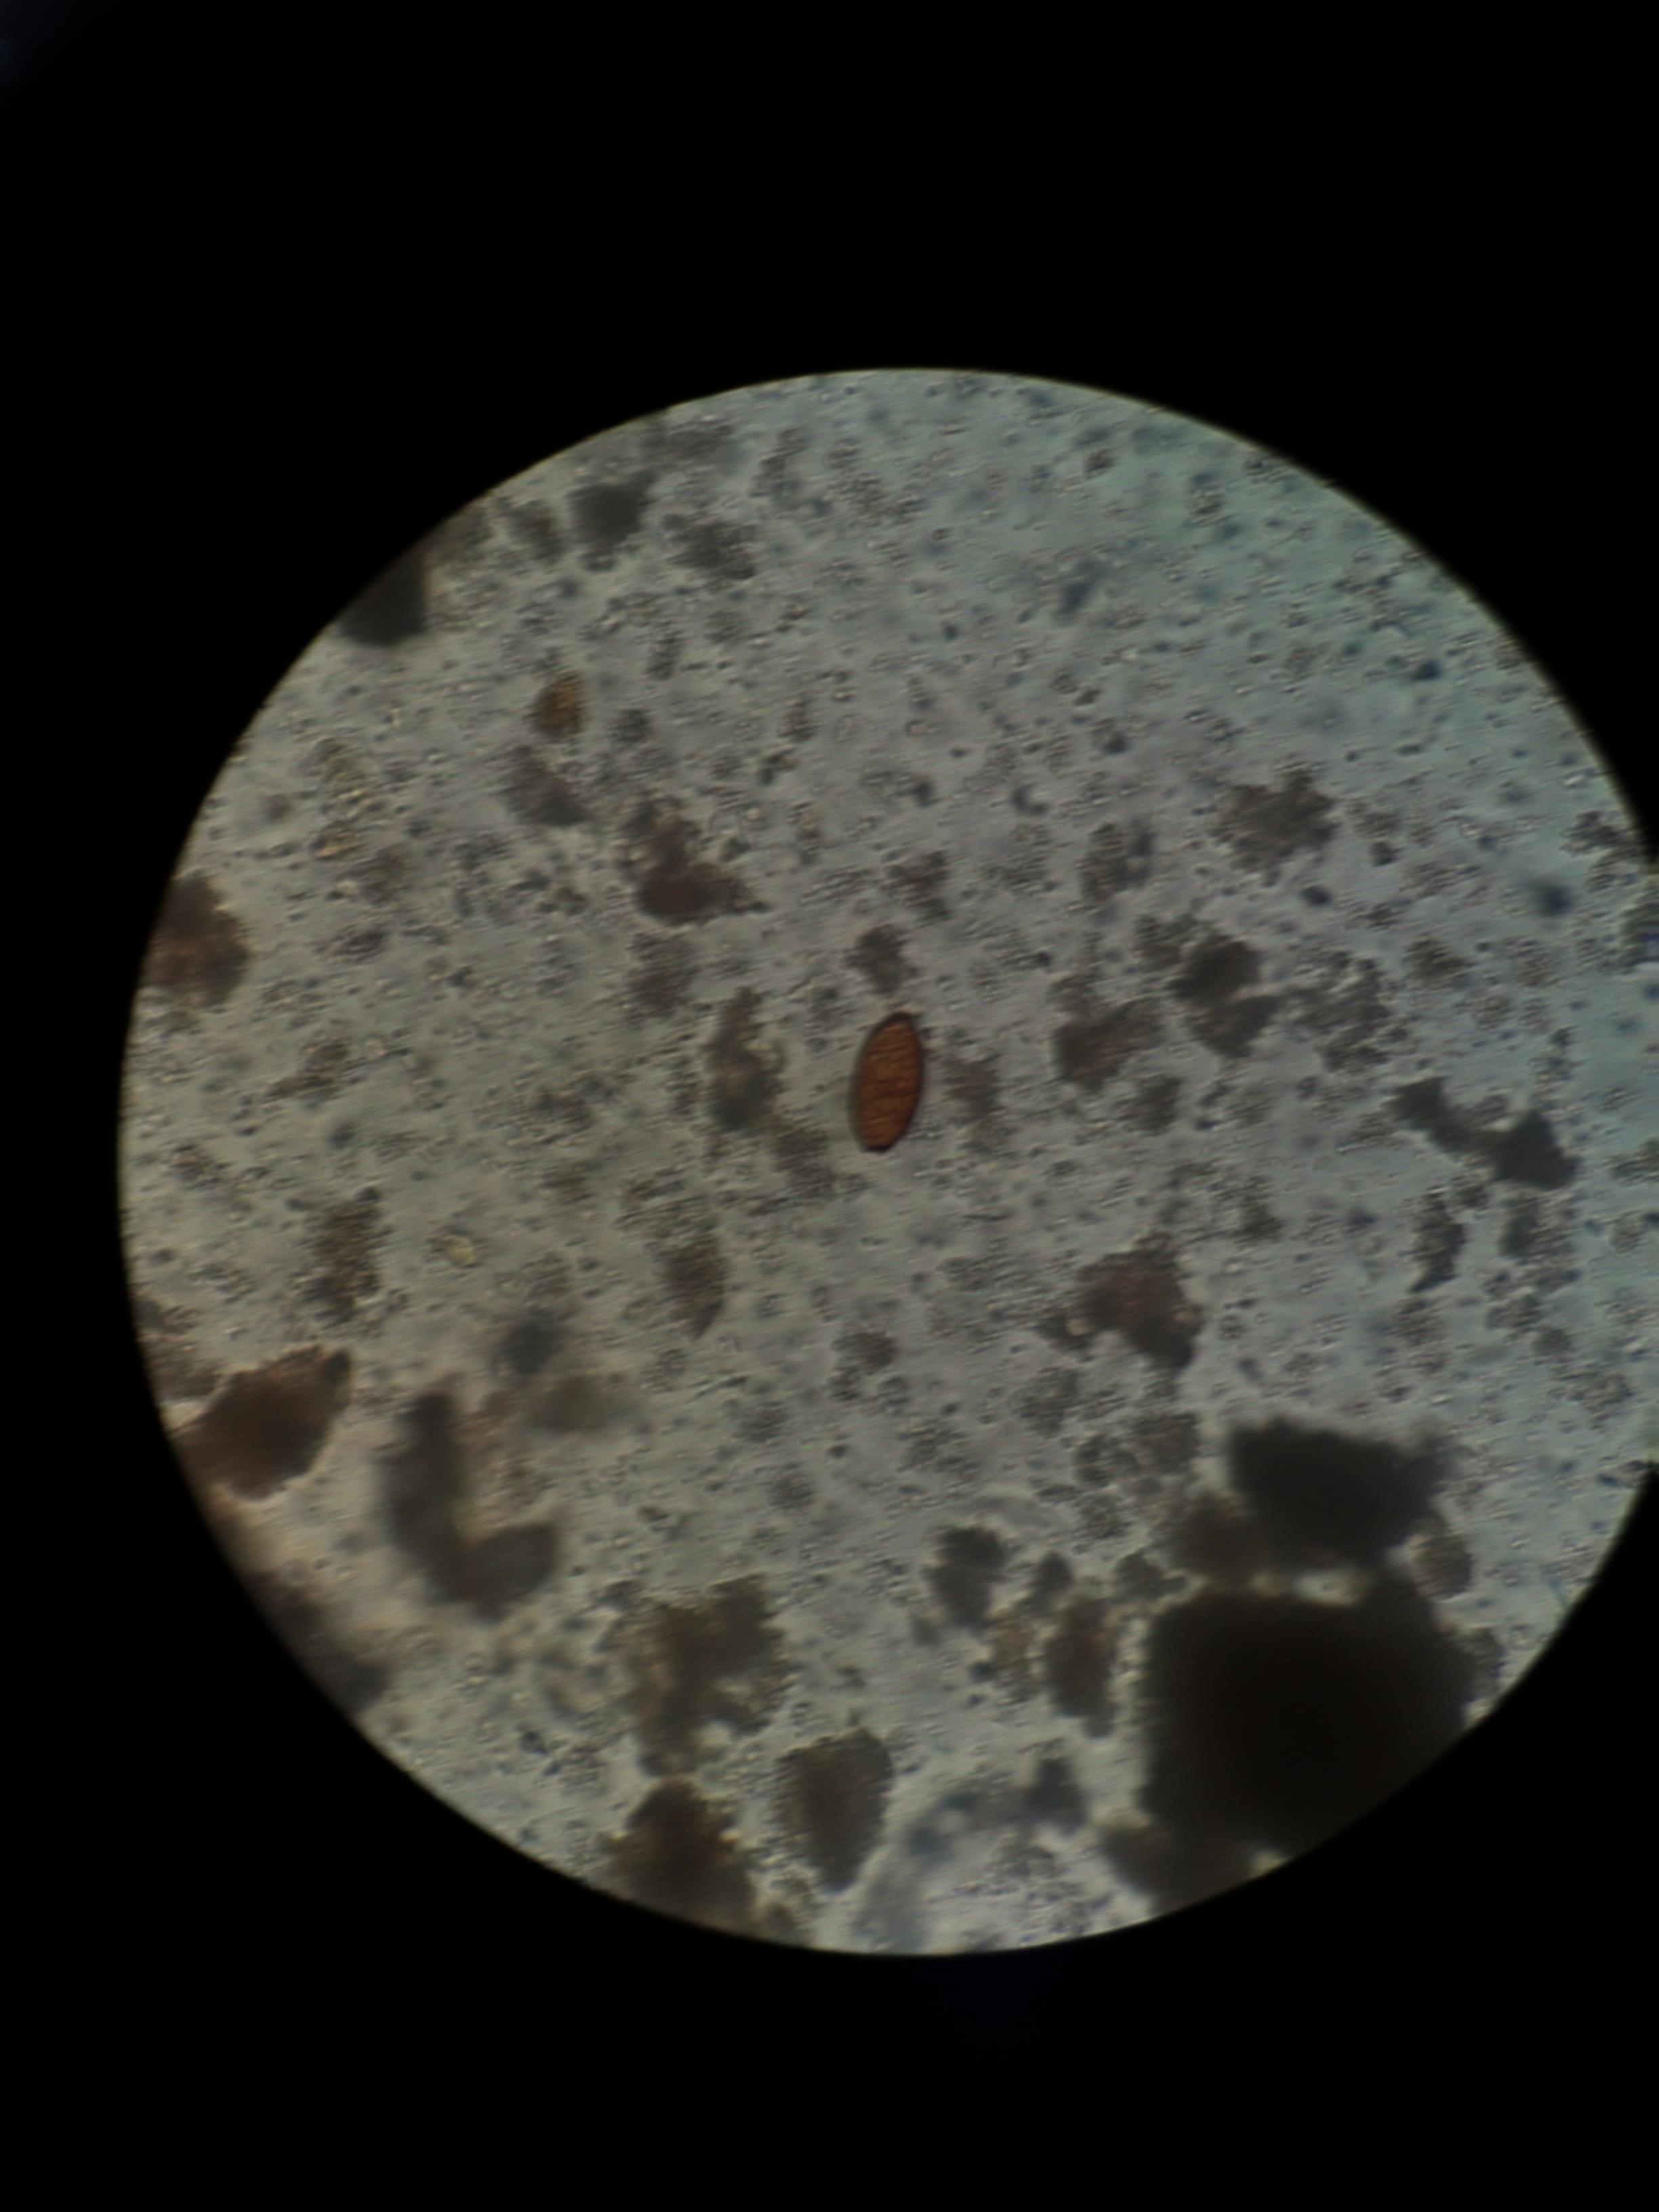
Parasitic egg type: Trichuris trichiura